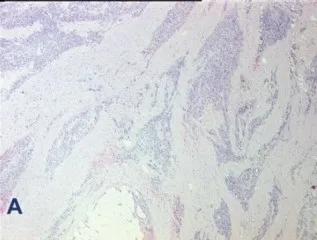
Histomorphology of specimen. A: Photomicrograph of cutaneous angiosarcoma at low power showing an infiltrative tumour. Haematoxylin-eosin, X40.
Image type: pathology (h&e)